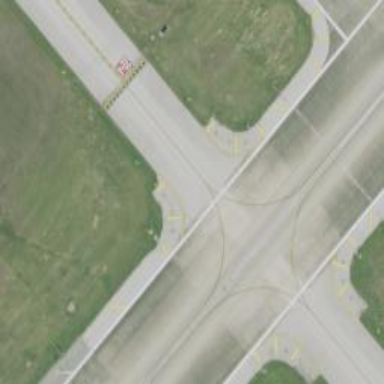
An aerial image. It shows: View of taxiway at the airport.